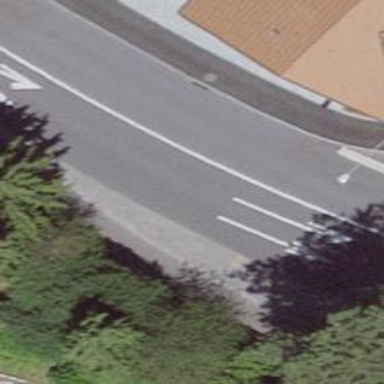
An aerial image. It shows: Secondary road with asphalt surface.